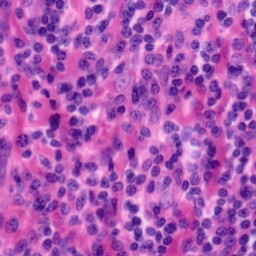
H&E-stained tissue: Tonsil